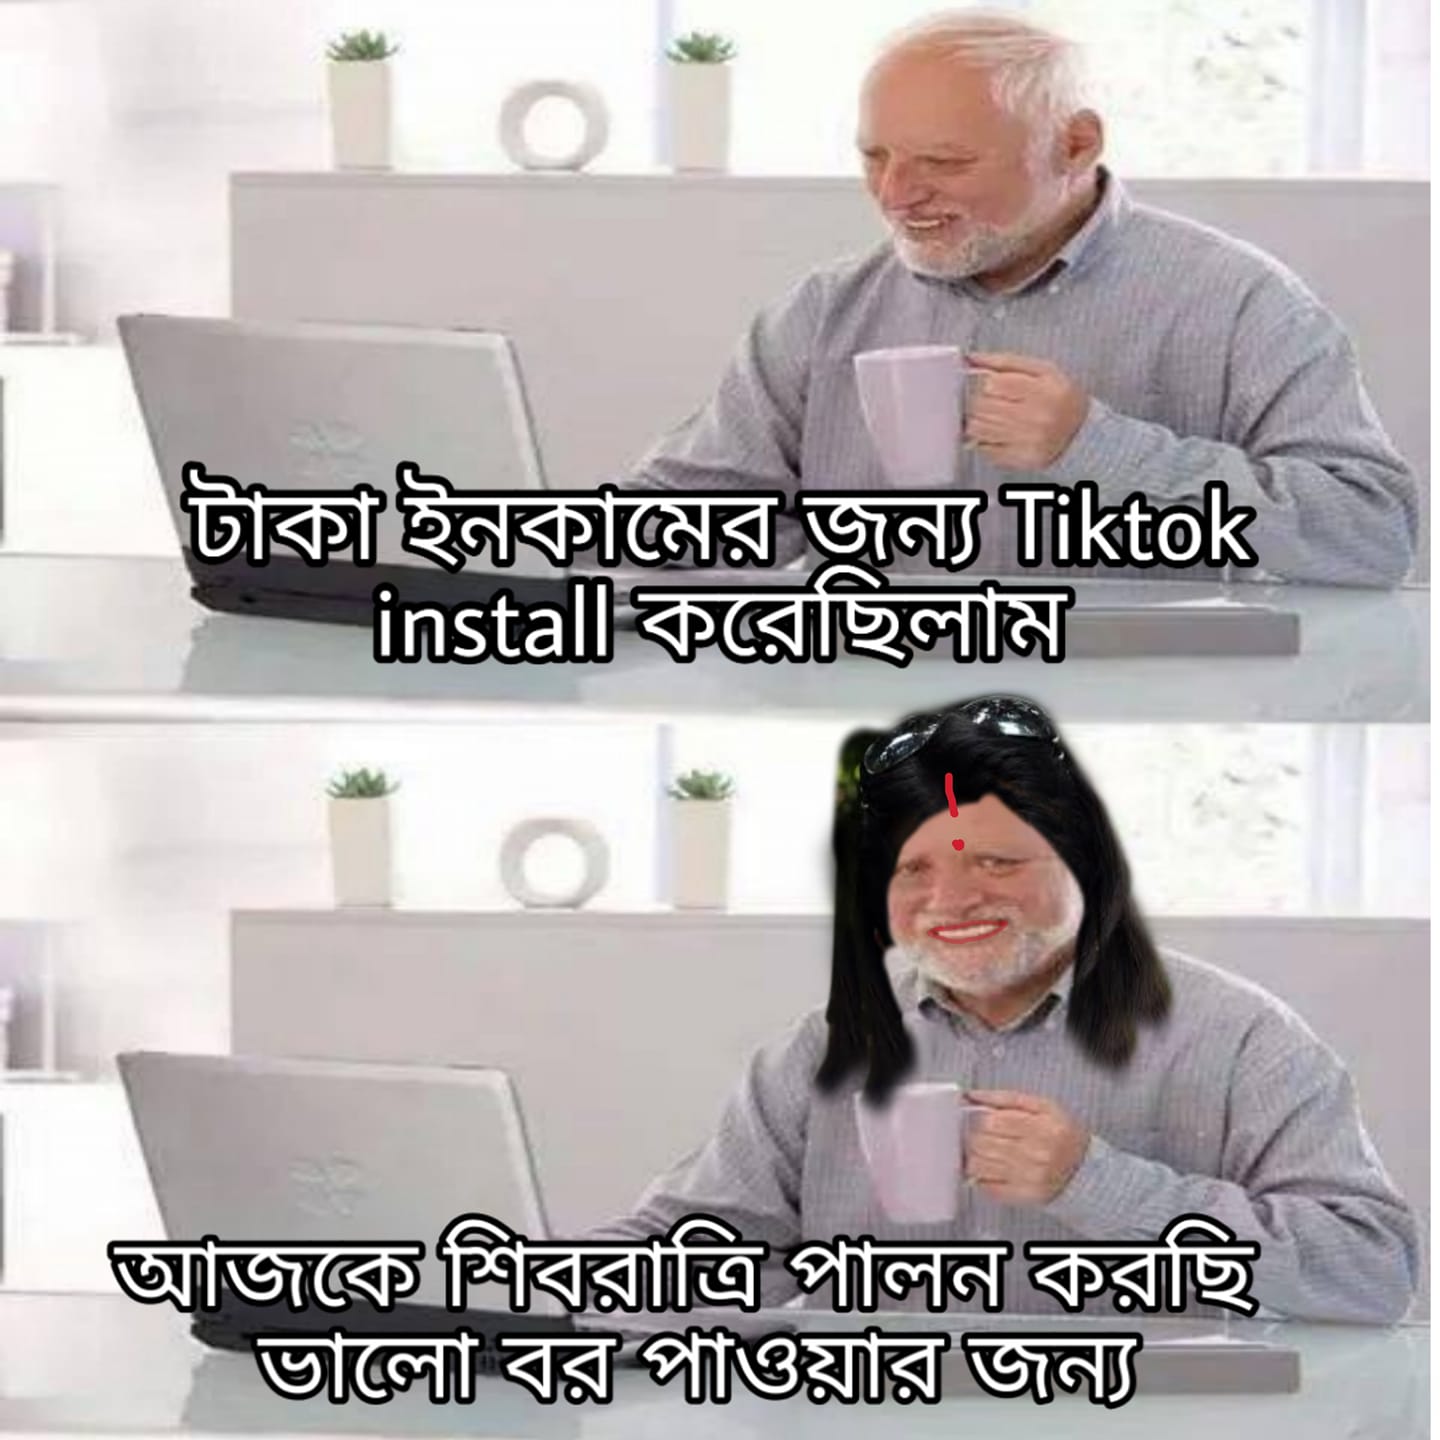
Caption: টাকা ইনকামের জন্য Tiktok install করেছিলাম    আজকে শিবরাত্রি পালন করছি ভালো বর পাওয়ার জন্য
Label: non-hate